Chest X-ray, PA view. Patient: 49 years old, sex F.
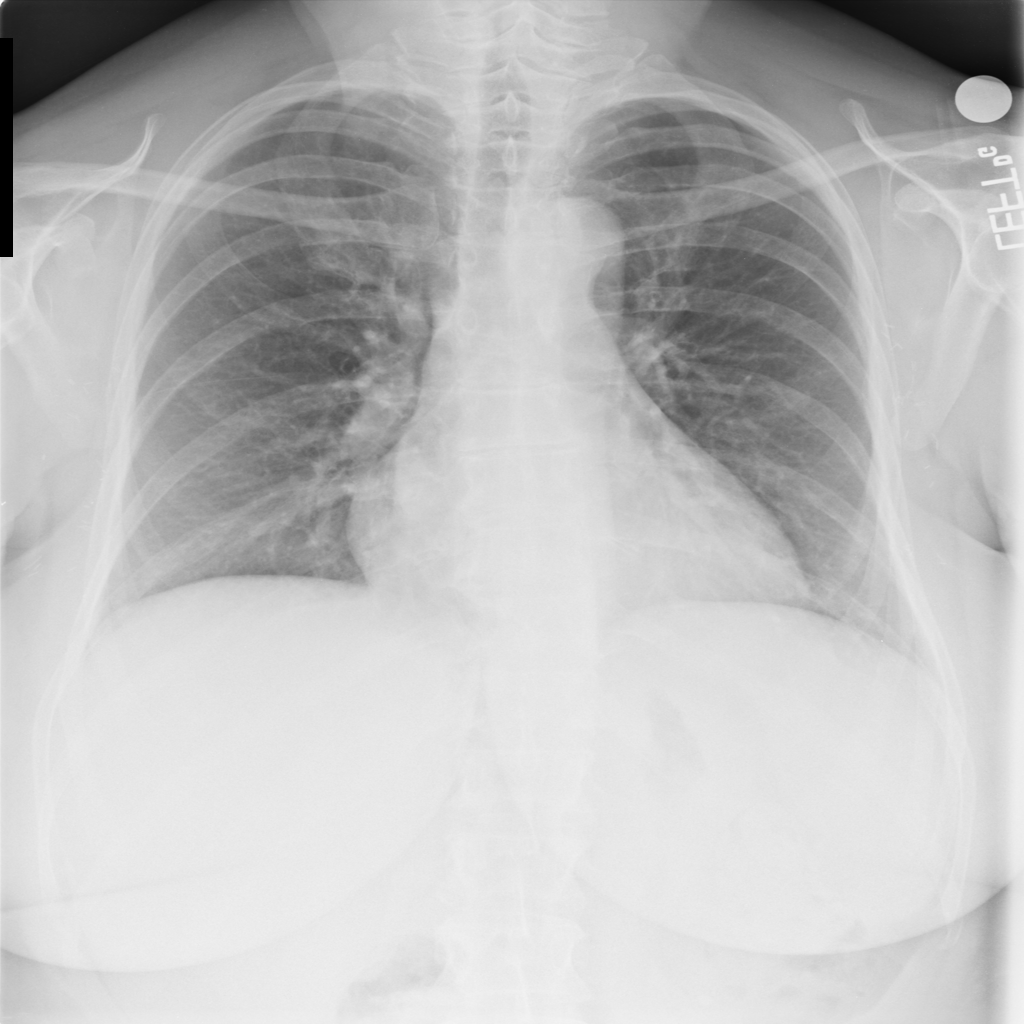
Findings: Cardiomegaly